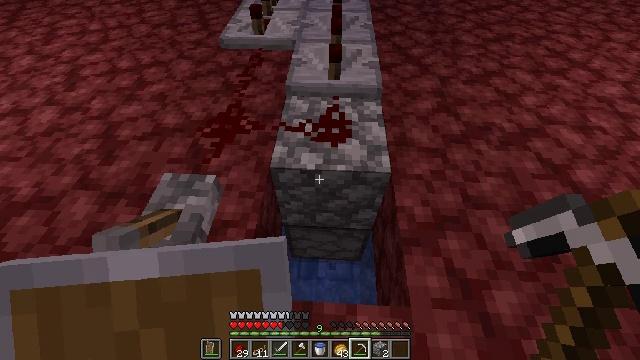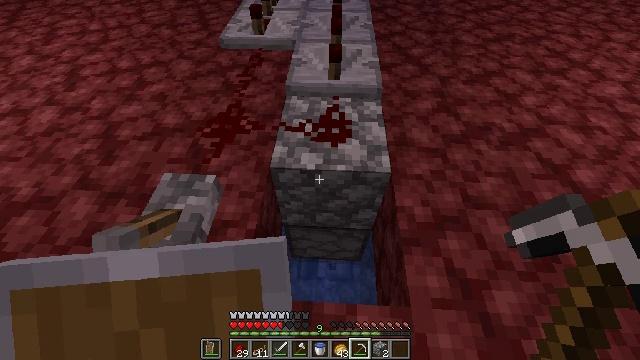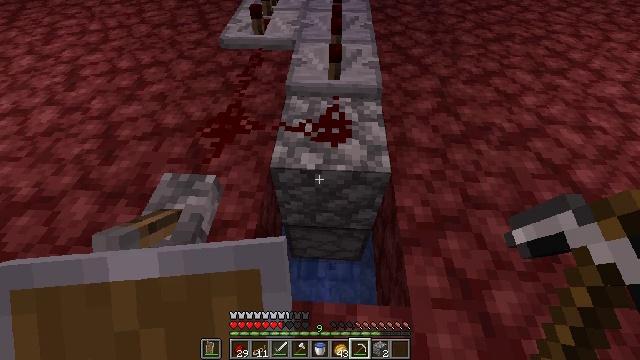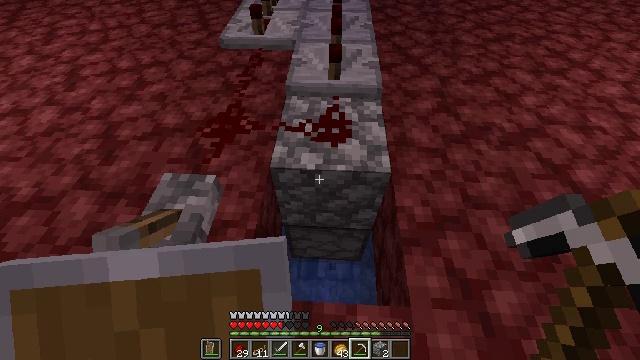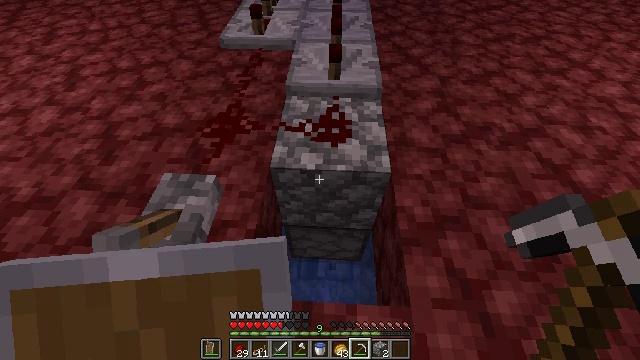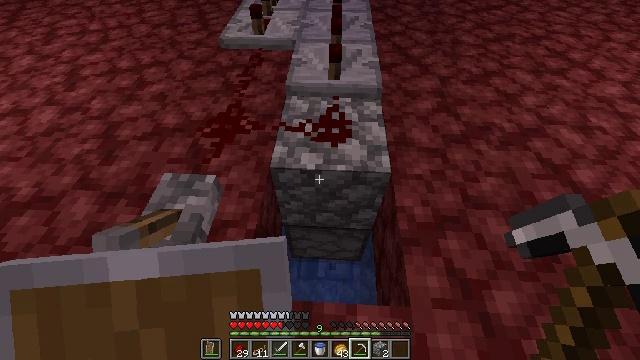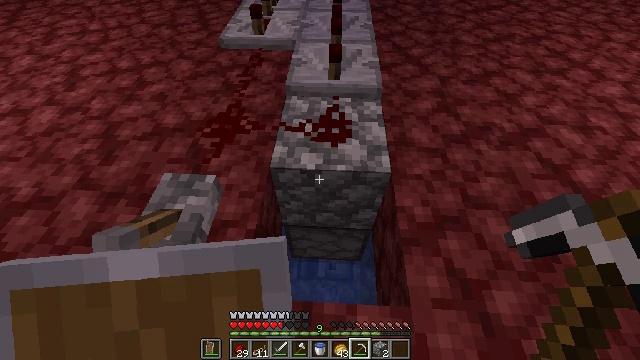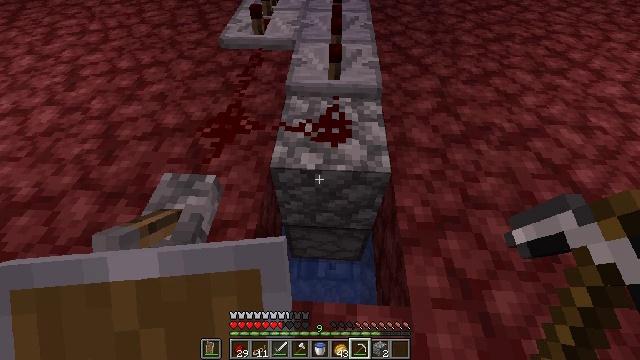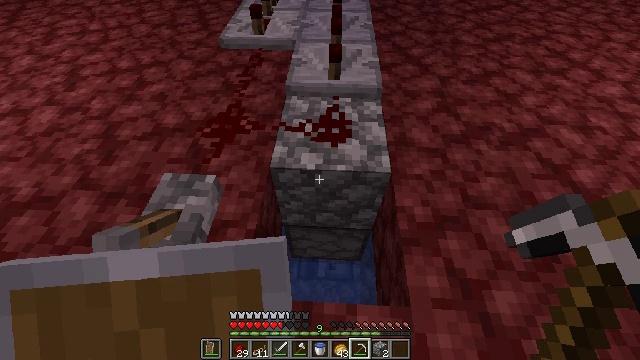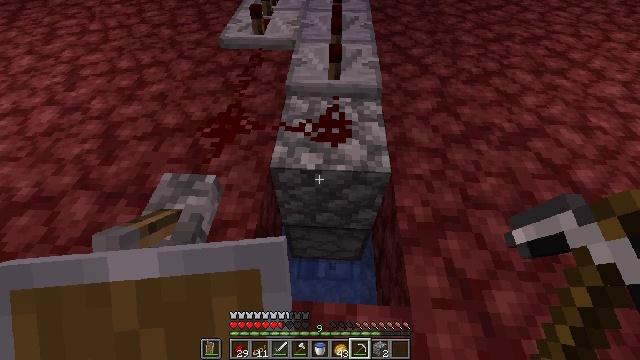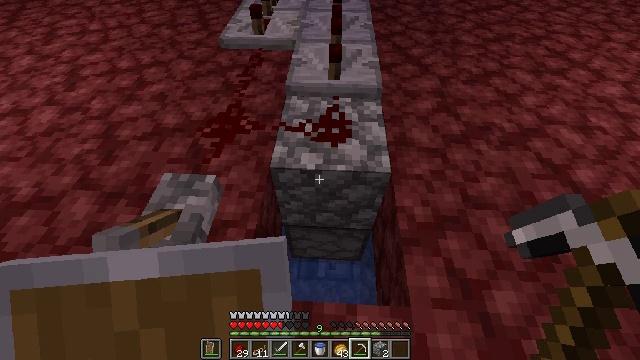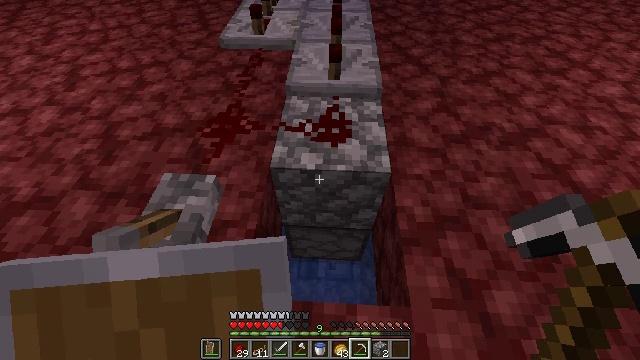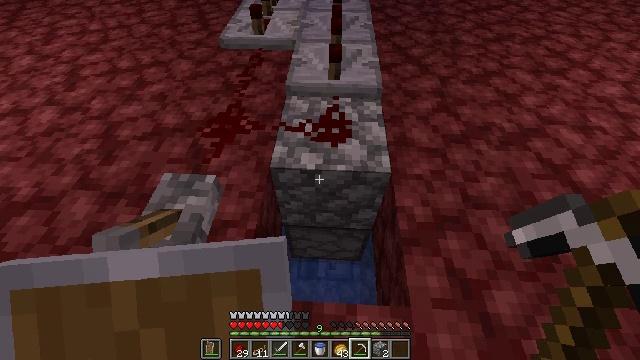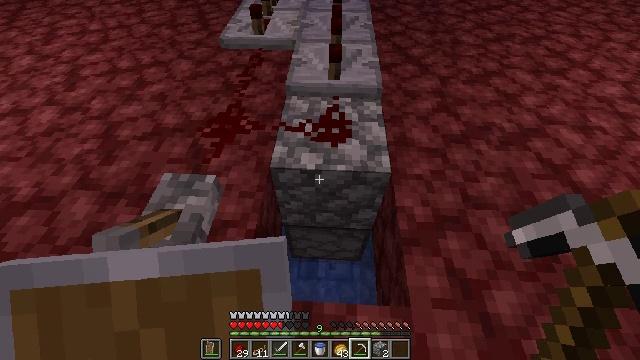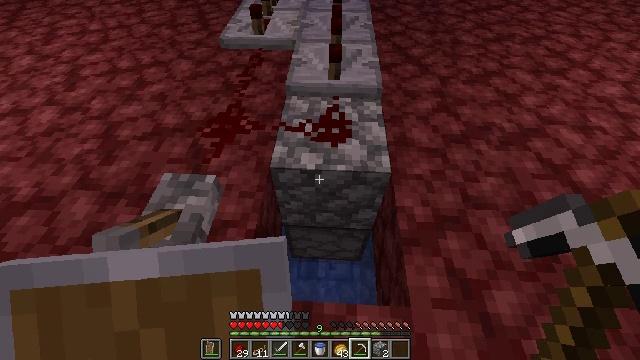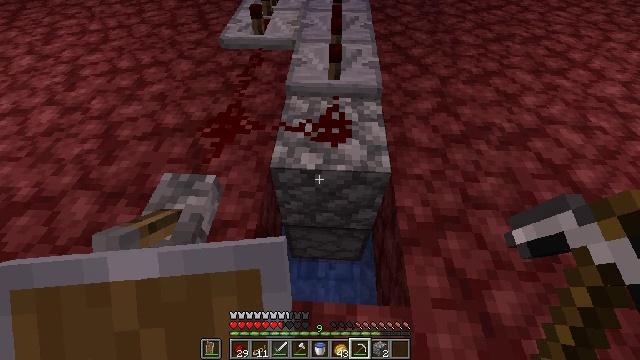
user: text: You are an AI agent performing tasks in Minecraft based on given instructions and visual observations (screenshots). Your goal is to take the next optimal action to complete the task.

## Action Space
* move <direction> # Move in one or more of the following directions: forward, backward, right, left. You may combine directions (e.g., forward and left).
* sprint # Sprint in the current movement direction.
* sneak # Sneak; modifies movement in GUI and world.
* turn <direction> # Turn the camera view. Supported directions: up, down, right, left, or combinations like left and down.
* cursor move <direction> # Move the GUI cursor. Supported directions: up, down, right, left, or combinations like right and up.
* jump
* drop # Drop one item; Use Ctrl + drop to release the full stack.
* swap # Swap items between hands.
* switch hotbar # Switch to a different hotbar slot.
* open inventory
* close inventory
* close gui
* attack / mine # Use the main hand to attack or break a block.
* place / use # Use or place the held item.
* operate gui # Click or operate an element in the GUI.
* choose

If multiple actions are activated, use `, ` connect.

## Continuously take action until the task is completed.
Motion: motion action
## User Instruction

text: Collect redstone wire by mining it.
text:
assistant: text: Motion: no_op
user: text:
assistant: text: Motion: no_op
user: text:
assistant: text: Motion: no_op
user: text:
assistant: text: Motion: no_op
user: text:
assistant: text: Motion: no_op
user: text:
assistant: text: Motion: no_op
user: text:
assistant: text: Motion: no_op
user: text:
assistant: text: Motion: no_op
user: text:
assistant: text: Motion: no_op
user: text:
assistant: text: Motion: no_op
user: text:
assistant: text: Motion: no_op
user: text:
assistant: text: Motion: no_op
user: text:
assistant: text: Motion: no_op
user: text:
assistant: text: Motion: no_op
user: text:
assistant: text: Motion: no_op
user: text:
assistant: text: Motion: no_op
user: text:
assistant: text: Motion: no_op
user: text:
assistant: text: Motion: no_op
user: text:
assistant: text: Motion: no_op
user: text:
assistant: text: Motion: no_op
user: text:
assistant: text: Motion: no_op
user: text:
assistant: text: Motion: no_op
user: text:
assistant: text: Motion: no_op
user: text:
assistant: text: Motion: no_op
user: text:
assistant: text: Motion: no_op
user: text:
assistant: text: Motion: no_op
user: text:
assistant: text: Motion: no_op
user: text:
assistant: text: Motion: no_op
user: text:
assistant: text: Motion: no_op
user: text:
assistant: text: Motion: no_op